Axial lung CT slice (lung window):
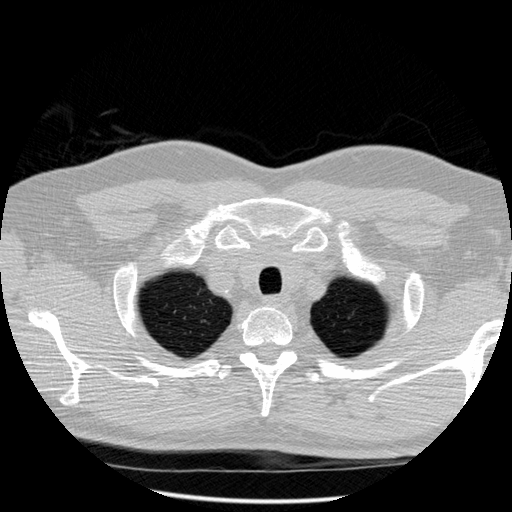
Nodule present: no